Question: I am dynamically populating frames into flow panels (as part of a horizontally oriented VCL Metropolis app). I need to resize each group's flow panel to fit all its items horizontally. I have a very simple formula which does the trick sometimes, but not all the time - specifically when adding an odd number of items. The flow panel's 'FlowStyle' is set to 'fsTopBottomLeftRight' and fits 2 frames vertically.
For example, adding 7 items automatically detects the correct width (4 items across). But adding 5 items does not detect the correct width (supposed to be 3 across but winds up detecting 2 across).
How can I make it correctly calculate the width for each group?
Here's the procedure that populates the items into each item group (some irrelevant stuff removed):
'''
procedure TSplitForm.LoadScreen;
const
FRAME_WIDTH = 170; //Width of each frame
FRAME_HEIGHT = 250; //Height of each frame
FRAME_MARGIN = 30; //Margin to right of each group
FRAME_VERT_COUNT = 2; //Number of frames vertically stacked
var
CurGroup: TFlowPanel; //Flow panel currently being populated
procedure ResizeGroup(FP: TFlowPanel);
var
Count, CountHalf, NewWidth, I: Integer;
begin
//Resize the specific flow panel's width to fit all items
Count:= FP.ComponentCount;
NewWidth:= FRAME_WIDTH + FRAME_MARGIN; //Default width if no items
if Count > 0 then begin
//THIS IS WHERE MY CALCULATIONS DO NOT WORK
CountHalf:= Round(Count / FRAME_VERT_COUNT);
NewWidth:= (CountHalf * FRAME_WIDTH) + FRAME_MARGIN;
end;
if FP.Parent.Width <> NewWidth then
FP.Parent.Width:= NewWidth;
//Resize main flow panel's width to fit all contained group panels
//(automatically extends within scroll box to extend scrollbar)
Count:= TFlowPanel(FP.Parent.Parent).ControlCount;
NewWidth:= 0;
for I := 0 to Count-1 do begin
NewWidth:= NewWidth + FP.Parent.Parent.Controls[I].Width;
end;
NewWidth:= NewWidth + FRAME_MARGIN;
if FP.Parent.Parent.Width <> NewWidth then
FP.Parent.Parent.Width:= NewWidth;
end;
procedure Add(const Name, Title, Subtitle: String);
var
Frame: TfrmItemFrame;
begin
Frame:= AddItemFrame(CurGroup, Name); //Create panel, set parent and name
Frame.OnClick:= ItemClick;
Frame.Title:= Title;
Frame.Subtitle:= Subtitle;
ResizeGroup(CurGroup);
end;
begin
CurGroup:= fpMainGroup;
Add('boxMainItem1', 'Item 1', 'This is item 1');
Add('boxMainItem2', 'Item 2', 'This is item 2');
Add('boxMainItem3', 'Item 3', 'This is item 3');
Add('boxMainItem4', 'Item 4', 'This is item 4');
Add('boxMainItem5', 'Item 5', 'This is item 5');
CurGroup:= fpInventoryGroup;
Add('boxInventItem1', 'Item 1', 'This is item 1');
Add('boxInventItem2', 'Item 2', 'This is item 2');
Add('boxInventItem3', 'Item 3', 'This is item 3');
Add('boxInventItem4', 'Item 4', 'This is item 4');
Add('boxInventItem5', 'Item 5', 'This is item 5');
Add('boxInventItem6', 'Item 6', 'This is item 6');
Add('boxInventItem7', 'Item 7', 'This is item 7');
end;
'''
This is a screenshot of what that code is producing:

As you can see, the first group with 5 items is hiding the 5th item, but the second group with 7 items is showing all 7 just fine.
The structure of parent/child relationships is like so (with flow panels in question bold):
- - - - - - - - - -
I tried using each flow panel's 'AutoSize' property, but it didn't acknowledge the heights (2 up) and made things even worse. I basically just need to properly detect the total number of columns within these flow panels.
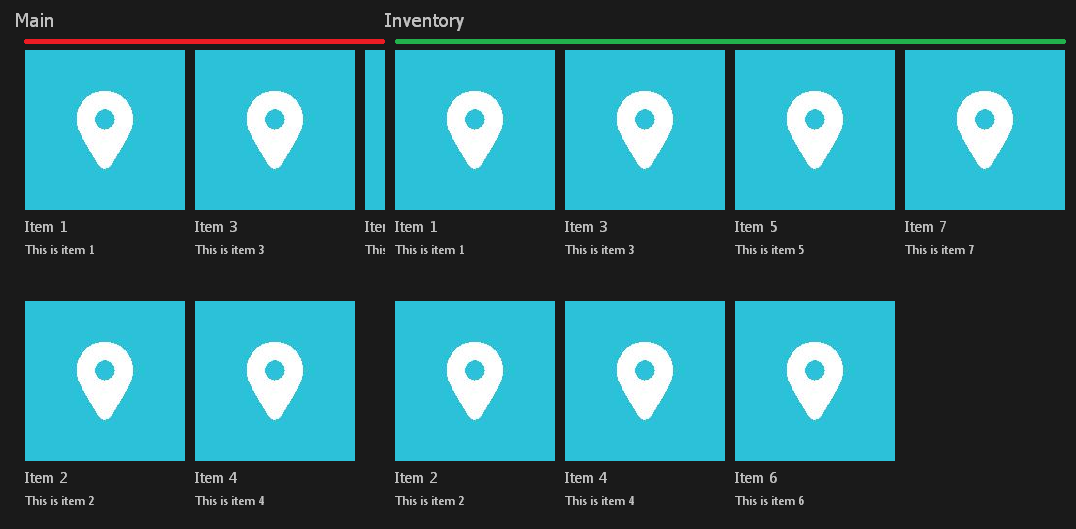
Answer: '''
Round(Count / FRAME_VERT_COUNT);
'''
Here 'FRAME_VERT_COUNT' is '2'. When 'Count' is '5' your expression becomes
'''
Rount(2.5);
'''
The default rounding mode is bankers rounding and this evaluates to '2'. When 'Count' is '7' the expression is
'''
Round(3.5);
'''
Bankers rounding means this is '4'.
You could do what Sertac suggests and use 'ceil'. However, I would simply avoid floating point altogether. It is just not needed and as a general rule, integer arithmetic is always to be preferred if it is viable. Your expression should be
'''
(Count + FRAME_VERT_COUNT - 1) div FRAME_VERT_COUNT
'''